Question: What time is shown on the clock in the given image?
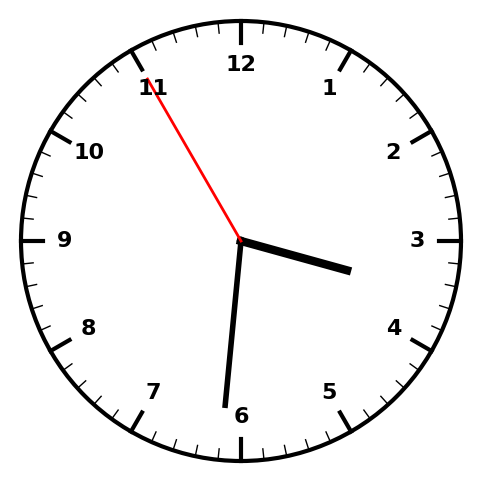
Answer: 03:30:55